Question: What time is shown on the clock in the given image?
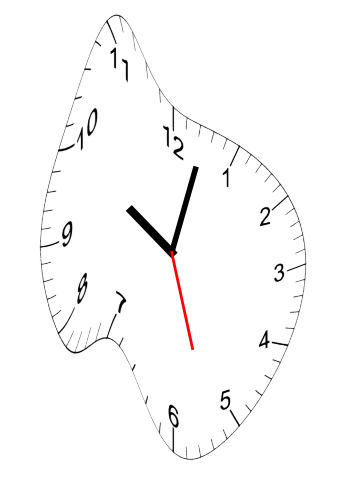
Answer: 10:02:27